Question: Im trying to create a drop down menu when hovering, something like the the following.
Under the header of a website.

Im doing so with jQuery, Im using the events mouseEnter and mouse leave.
with the following code.
'''
var LastThis = null;
$(".divOpener, #floatingNewNav")
.mouseleave(function(event)
{
console.log(event);
if($(event.toElement).attr("id") != "floatingNewNav") // do not close since we leaved the element but we got on the floating nav.
{
$("#floatingNewNav").hide(0);
if(LastThis.attr("id") == "ShopByBrand")
{
LastThis.removeClass("NavSelected");
$("#"+LastThis.attr("id")+"_Nav").css("display","none");
}
if(LastThis.attr("id") == "ShopByCategory")
{
LastThis.removeClass("NavSelected");
$("#"+LastThis.attr("id")+"_Nav").css("display","none");
}
if(LastThis.attr("id") == "ShopByPrice")
{
LastThis.removeClass("NavSelected");
$("#"+LastThis.attr("id")+"_Nav").css("display","none");
}
}
});
$(".divOpener")
.mouseenter(function()
{
LastThis = $(this);
if($(this).attr("id") == "ShopByBrand")
{
$("#"+$(this).attr("id")+"_Nav").css("display","block");
$(this).addClass('NavSelected');
}
if($(this).attr("id") == "ShopByCategory")
{
$("#"+$(this).attr("id")+"_Nav").css("display","block");
$(this).addClass('NavSelected');
}
if($(this).attr("id") == "ShopByPrice")
{
$("#"+$(this).attr("id")+"_Nav").css("display","block");
$(this).addClass('NavSelected');
}
var DivPosition = $(this).parent().position();
var Position = $(this).position();
var curTop = DivPosition.top;
var curLeft = Position.left;
var curWidth = $(this).width();
var curHeight = $(this).parent().height();
var DivWidth = $(this).parent().width();
var WidthOfNav = 400;
var OffSetLeft = (curLeft+(curWidth/2)-(WidthOfNav/2)+WidthOfNav)-(DivPosition.left+DivWidth);
var OffSetLeft = (OffSetLeft>0?OffSetLeft:0);
$("#floatingNewNav").css("position","absolute");
$("#floatingNewNav").css("height","100px");
$("#floatingNewNav").css("top",(curTop+curHeight)+"px");
$("#floatingNewNav").css("left",((curLeft+(curWidth/2))-(WidthOfNav/2))-OffSetLeft+"px");
$("#floatingNewNav").css("width",WidthOfNav+"px");
$("#floatingNewNav").show(0);
});
'''
Html
'''
<div id="newNavDiv">
<span><form style="display: inline-block;" action="search.php" method="get"><input id="SearchBar" name="q" type="text"></form></span>
<div class="SearchButtonDiv"><input id="SearchButton" type="button" value="SEARCH"></div>
<span class="NewNavSeparator"></span>
<div id="Special" style="color: red;">
SPECIALS
</div>
<span class="NewNavSeparator"></span>
<div id="ShopByBrand" class="divOpener">
SHOP BY<br/>BRAND
</div>
<span class="NewNavSeparator"></span>
<div id="ShopByCategory" class="divOpener">
SHOP BY<br/>CATEGORY
</div>
<span class="NewNavSeparator"></span>
<div id="ShopByPrice" class="divOpener">
SHOP BY<br/>PRICE
</div>
</div>
<div id="floatingNewNav">
<div id="ShopByBrand_Nav"></div>
<div id="ShopByCategory_Nav"></div>
<div id="ShopByPrice_Nav"></div>
</div>
'''
css
'''
#WebsiteHeader
{
height: 170px;
background: url("Photo/header.png") no-repeat top;
background-size:100%;
}
#NewNavBar
{
height: 42px;
background: url("Photo/newNavigator.png") no-repeat top;
background-size:100%;
padding: 4px;
text-align: center;
}
#newNavDiv
{
display: inline-block;
width: 960px;
text-align: right;
}
#SearchBar
{
font-size: 16px;
color: grey;
width: 245px;
height: 24px;
padding-left: 5px;
background-color: #ffffff;
border-radius: 4px 4px 4px 4px;
-moz-border-radius: 4px 4px 4px 4px;
-webkit-border-radius: 4px 4px 4px 4px;
border: 1px solid #c7c7c7;
}
.SearchButtonDiv
{
display: inline-block;
}
#SearchButton
{
color:#ffffff;
font-size: 13px;
height: 30px;
background-color: red;
padding: 8px;
border-radius: 4px 4px 4px 4px;
-moz-border-radius: 4px 4px 4px 4px;
-webkit-border-radius: 4px 4px 4px 4px;
border: 0px solid;
}
#Special
{
vertical-align: middle;
width: 130px;
display: inline-block;
text-align: center;
color: #ffffff;
font-family: "Arial";/* for firefox*/
font-family: "Arial Black";/* if browser have the font it will overide arial*/
font-weight:900;/* for firefox*/
font-size: 13px;
font-style: italic;
}
.divOpener
{
vertical-align: middle;
width: 140px;
display: inline-block;
text-align: center;
color: #ffffff;
font-family: "Arial";/* for firefox*/
font-family: "Arial Black";/* if browser have the font it will overide arial*/
font-weight:900;/* for firefox*/
font-size: 13px;
font-style: italic;
}
.NewNavSeparator
{
border-right: 1px rgba(245, 245, 245, 0.70) solid;
margin-right: 5px;
margin-left: 6px;
height: 30px;
}
#MainPagesLinks
{
padding-bottom: 0;
}
#MainPagesLinks a
{
text-align: center;
color:#ffffff;
text-decoration: none;
font-size: 13px;
width: 75px;
display: inline-block;
background-color: red;
padding-left: 4px;
padding-right: 4px;
border-radius: 4px 4px 0px 0px;
-moz-border-radius: 4px 4px 0px 0px;
-webkit-border-radius: 4px 4px 0px 0px;
border-top: 1px solid rgba(255,240,240,0.4);
border-right: 1px solid rgba(255,240,240,0.4);
border-left: 1px solid rgba(255,240,240,0.4);
box-shadow:
inset 0 3px 2px rgba(255,255,255,.22),
inset 0 20px 10px rgba(255,255,255,.12),
0 0 4px 1px rgba(0,0,0,.1),
0 3px 2px rgba(0,0,0,.2);
/*border: 1px solid #000000;*/
}
#floatingNewNav
{
background-color: #aaaac6;
margin-top: 0px;
border-radius: 0px 0px 6px 6px;
-moz-border-radius: 0px 0px 6px 6px;
-webkit-border-radius: 0px 0px 6px 6px;
}
.NavSelected
{
color:black;
background-color: #aaaac6;
border-bottom: 0px #aaaac6 solid;
border-radius: 6px 6px 0px 0px;
-moz-border-radius: 6px 6px 0px 0px;
-webkit-border-radius: 6px 6px 0px 0px;
}
'''
.divOpener class is the '<a> Shop by category</a>' and others links
'#floatingNewNav'
Here is the live example.
<URL>
You will see in that example that it works in chrome,Ie,safari But on it doesn't work. beacause for some reason firefox dont return the object 'toElement' in the 'event' object..
# My question
Is there a way I could create an event mouseEnter and mouseLeave with two element and fake that it is ONLY one element so I dont need to
'if($(event.toElement).attr("id") != "floatingNewNav")'
Thanks for the help, And Sorry for the confusing question,.
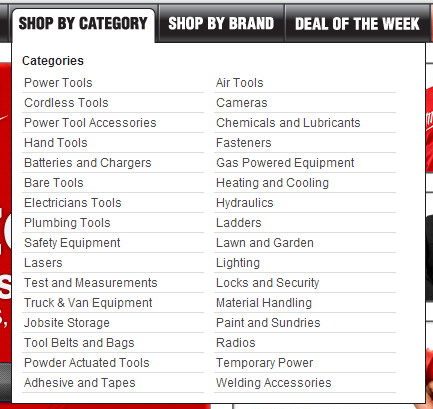
Answer: You can simply do this <URL>
'''
$(".divOpener, #floatingNewNav").mouseenter(function () {
if (!$(this).is('#floatingNewNav')) {
LastThis = $(this);
}
$("#" + LastThis.attr("id") + "_Nav").css("display", "block");
LastThis.addClass('NavSelected');
var DivPosition = LastThis.parent().position();
var Position = LastThis.position();
var curTop = DivPosition.top;
var curLeft = Position.left;
var curWidth = LastThis.width();
var curHeight = LastThis.parent().height();
var DivWidth = LastThis.parent().width();
var WidthOfNav = 400;
var OffSetLeft = (curLeft + (curWidth / 2) - (WidthOfNav / 2) + WidthOfNav) - (DivPosition.left + DivWidth);
var OffSetLeft = (OffSetLeft > 0 ? OffSetLeft : 0);
$("#floatingNewNav").css("position", "absolute");
$("#floatingNewNav").css("height", "100px");
$("#floatingNewNav").css("top", (curTop + curHeight) + "px");
$("#floatingNewNav").css("left", ((curLeft + (curWidth / 2)) - (WidthOfNav / 2)) - OffSetLeft + "px");
$("#floatingNewNav").css("width", WidthOfNav + "px");
$("#floatingNewNav").show(0);
});
'''
There are lot of things you can do to refactor this code. Actually there are some extra stuff in the fiddle that I am taking them out now, I will update soon
UPDATE:
here is the final code
'''
var LastThis = null;
var openers = $(".divOpener, #floatingNewNav");
openers.mouseleave(function (event) {
$("#floatingNewNav").hide();
LastThis.removeClass("NavSelected");
$("#" + LastThis.attr("id") + "_Nav").hide();
});
openers.mouseenter(function () {
if (!$(this).is('#floatingNewNav')) {
LastThis = $(this);
}
$("#" + LastThis.attr("id") + "_Nav").show();
LastThis.addClass('NavSelected');
var DivPosition = LastThis.parent().position();
var Position = LastThis.position();
var curTop = DivPosition.top;
var curLeft = Position.left;
var curWidth = LastThis.width();
var curHeight = LastThis.parent().height();
var DivWidth = LastThis.parent().width();
var WidthOfNav = 400;
var OffSetLeft = (curLeft + (curWidth / 2) - (WidthOfNav / 2) + WidthOfNav) - (DivPosition.left + DivWidth);
var OffSetLeft = (OffSetLeft > 0 ? OffSetLeft : 0);
$("#floatingNewNav").css({
'position': 'absolute',
'height': '100px',
'top': (curTop + curHeight) + 'px',
'left': ((curLeft + (curWidth / 2)) - (WidthOfNav / 2)) - OffSetLeft + 'px',
'width': WidthOfNav + 'px'
}).show();
});
'''
<URL>
As a suggestion, menus like these can be done in css only if you structure your html the right way. See Kevin's answer for the structure